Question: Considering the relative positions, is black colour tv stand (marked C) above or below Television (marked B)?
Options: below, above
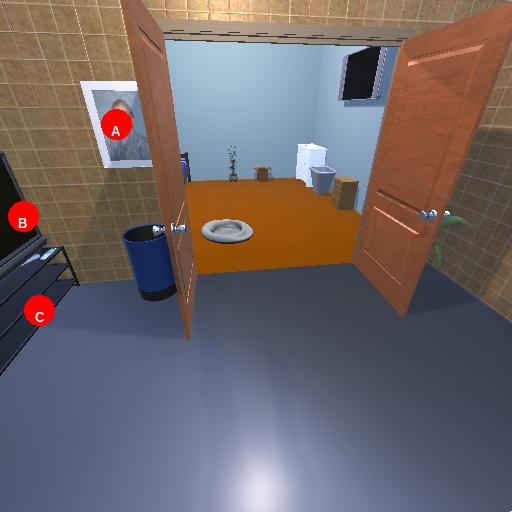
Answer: below